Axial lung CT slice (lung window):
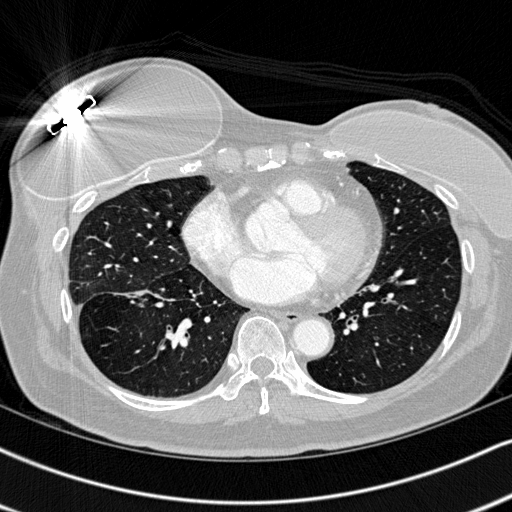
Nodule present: no